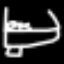
Label: bed